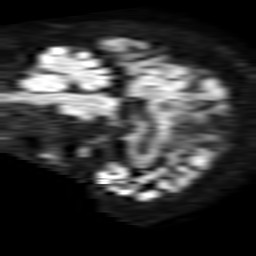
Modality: TRACE
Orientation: sagittal
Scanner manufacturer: philips
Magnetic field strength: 1.5 T
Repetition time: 3.395 s
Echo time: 0.06922 s